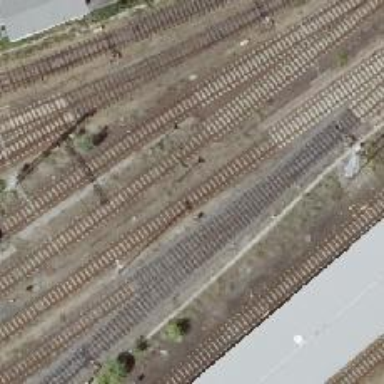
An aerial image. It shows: Railway signal.